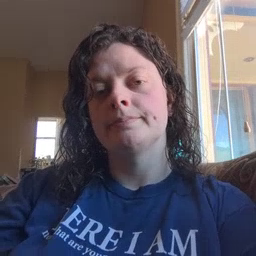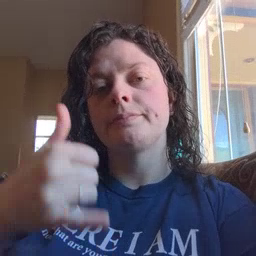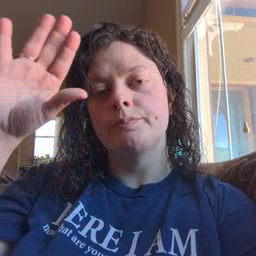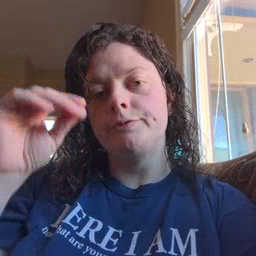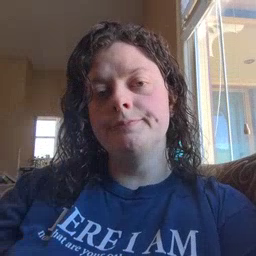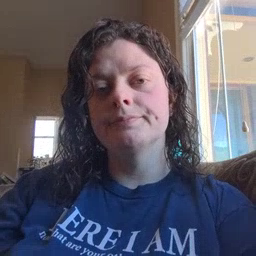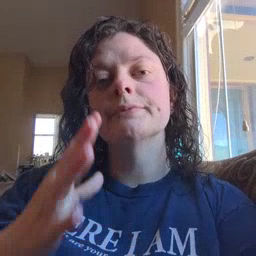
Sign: cowboy